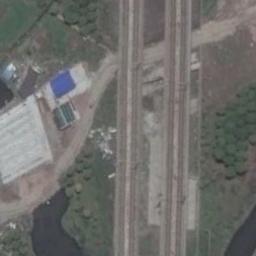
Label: railway